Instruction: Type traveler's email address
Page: traveler
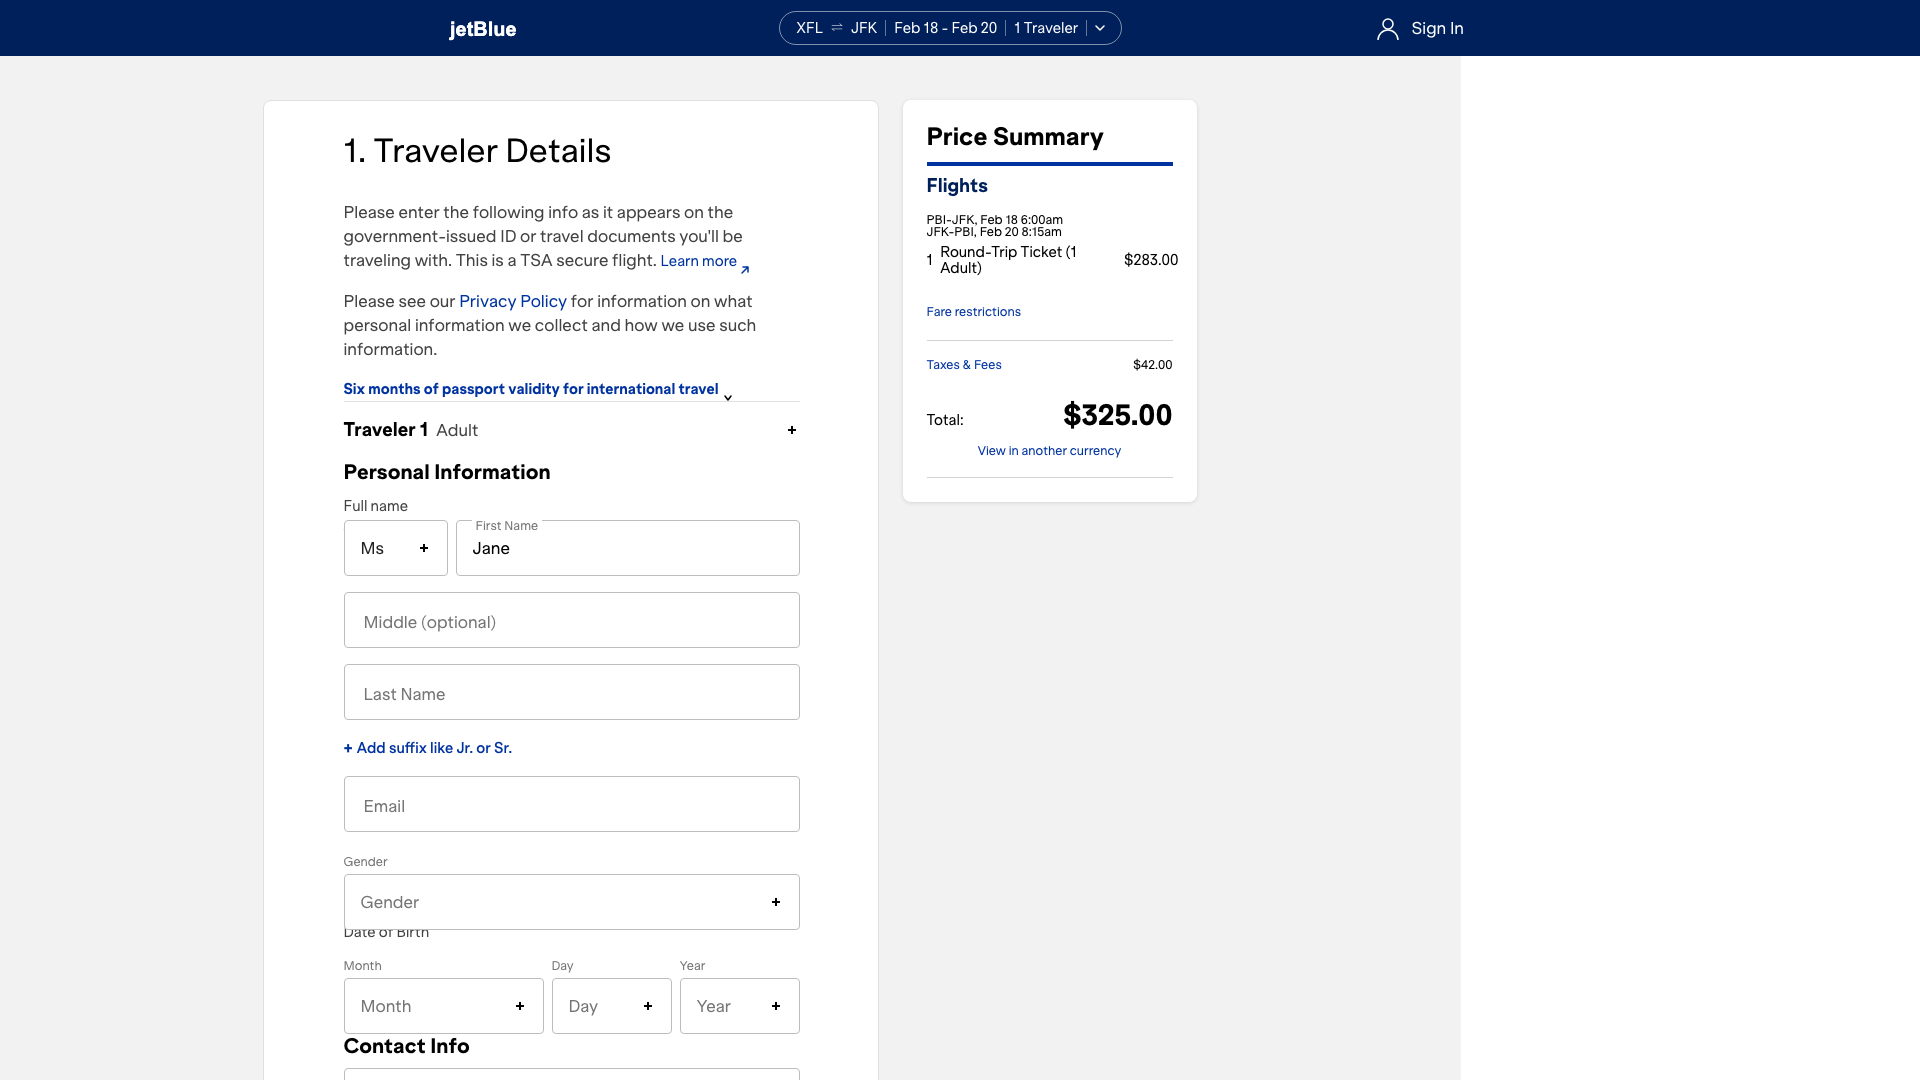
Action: type